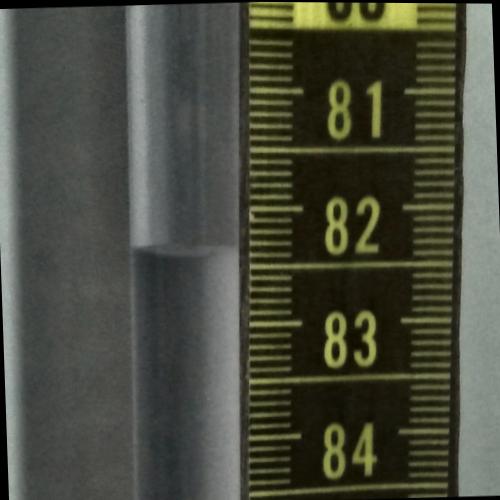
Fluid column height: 82.4 cm